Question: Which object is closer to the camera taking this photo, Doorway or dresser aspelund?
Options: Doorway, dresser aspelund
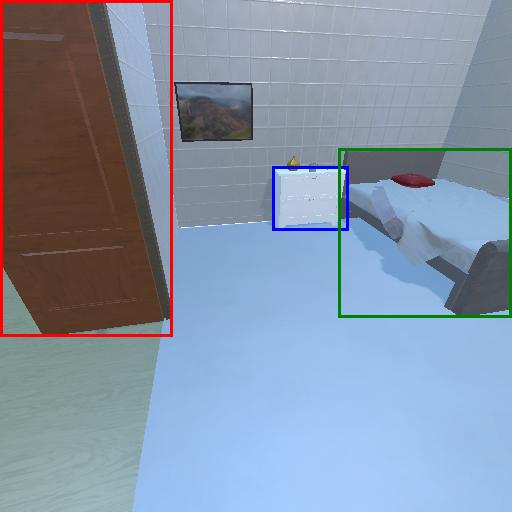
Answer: Doorway